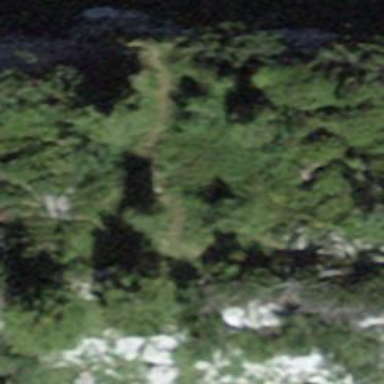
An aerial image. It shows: Path.